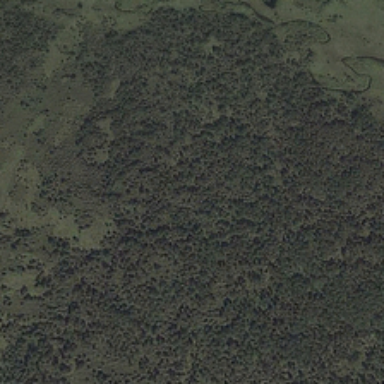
Many green trees form a piece of forest .